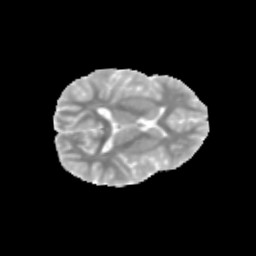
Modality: MD
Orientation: axial
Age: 13
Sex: female
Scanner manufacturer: siemens
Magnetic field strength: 3 T
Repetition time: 3.8 s
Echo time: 0.07 s